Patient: sex F, age 27
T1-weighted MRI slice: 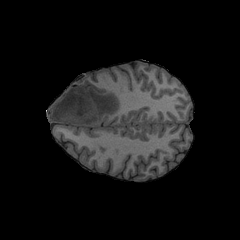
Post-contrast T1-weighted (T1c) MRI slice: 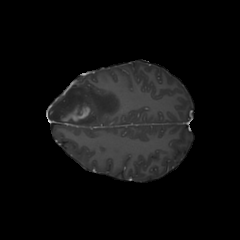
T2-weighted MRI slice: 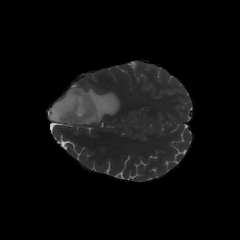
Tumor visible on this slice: yes
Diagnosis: Astrocytoma, IDH-mutant
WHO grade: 4